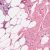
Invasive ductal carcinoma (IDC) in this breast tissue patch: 1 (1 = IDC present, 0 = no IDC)